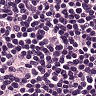
Metastatic tissue present: no